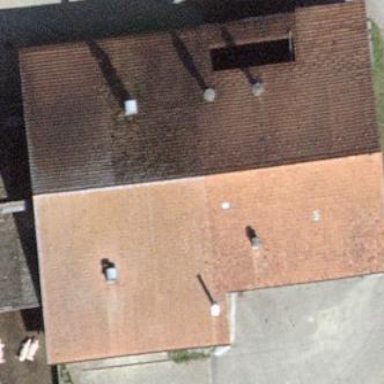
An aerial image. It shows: Stable.